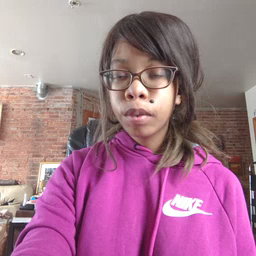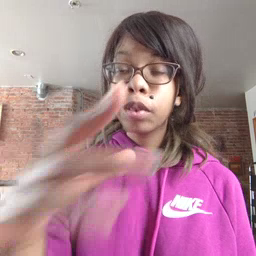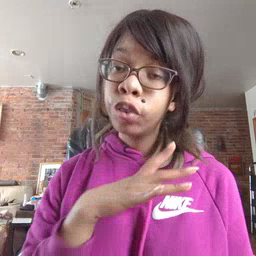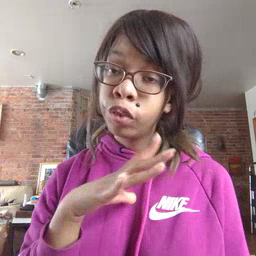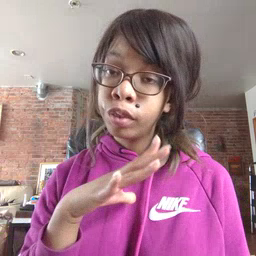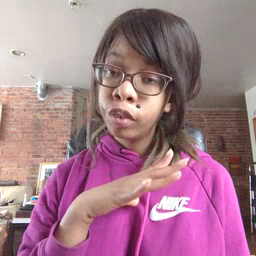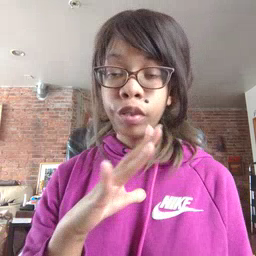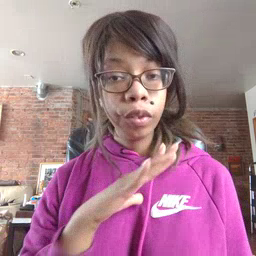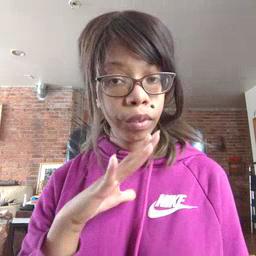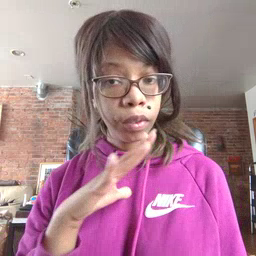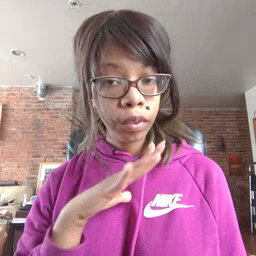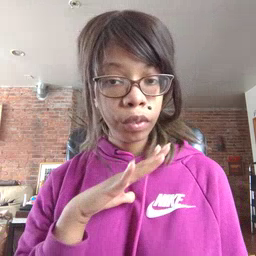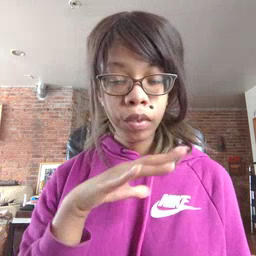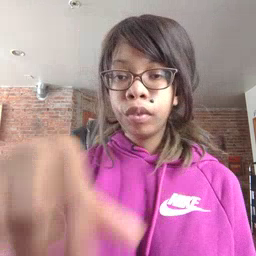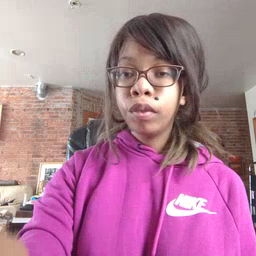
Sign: fine